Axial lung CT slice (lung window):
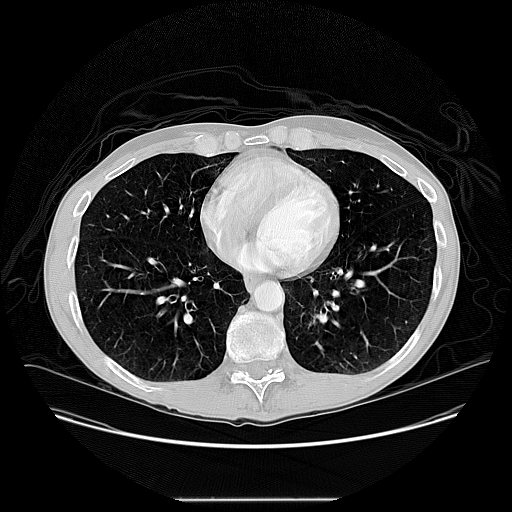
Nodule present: no